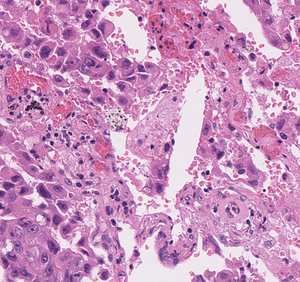
Tumor epithelial tissue: yes
Tumor-associated stroma tissue: yes
Normal tissue: no